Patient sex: M
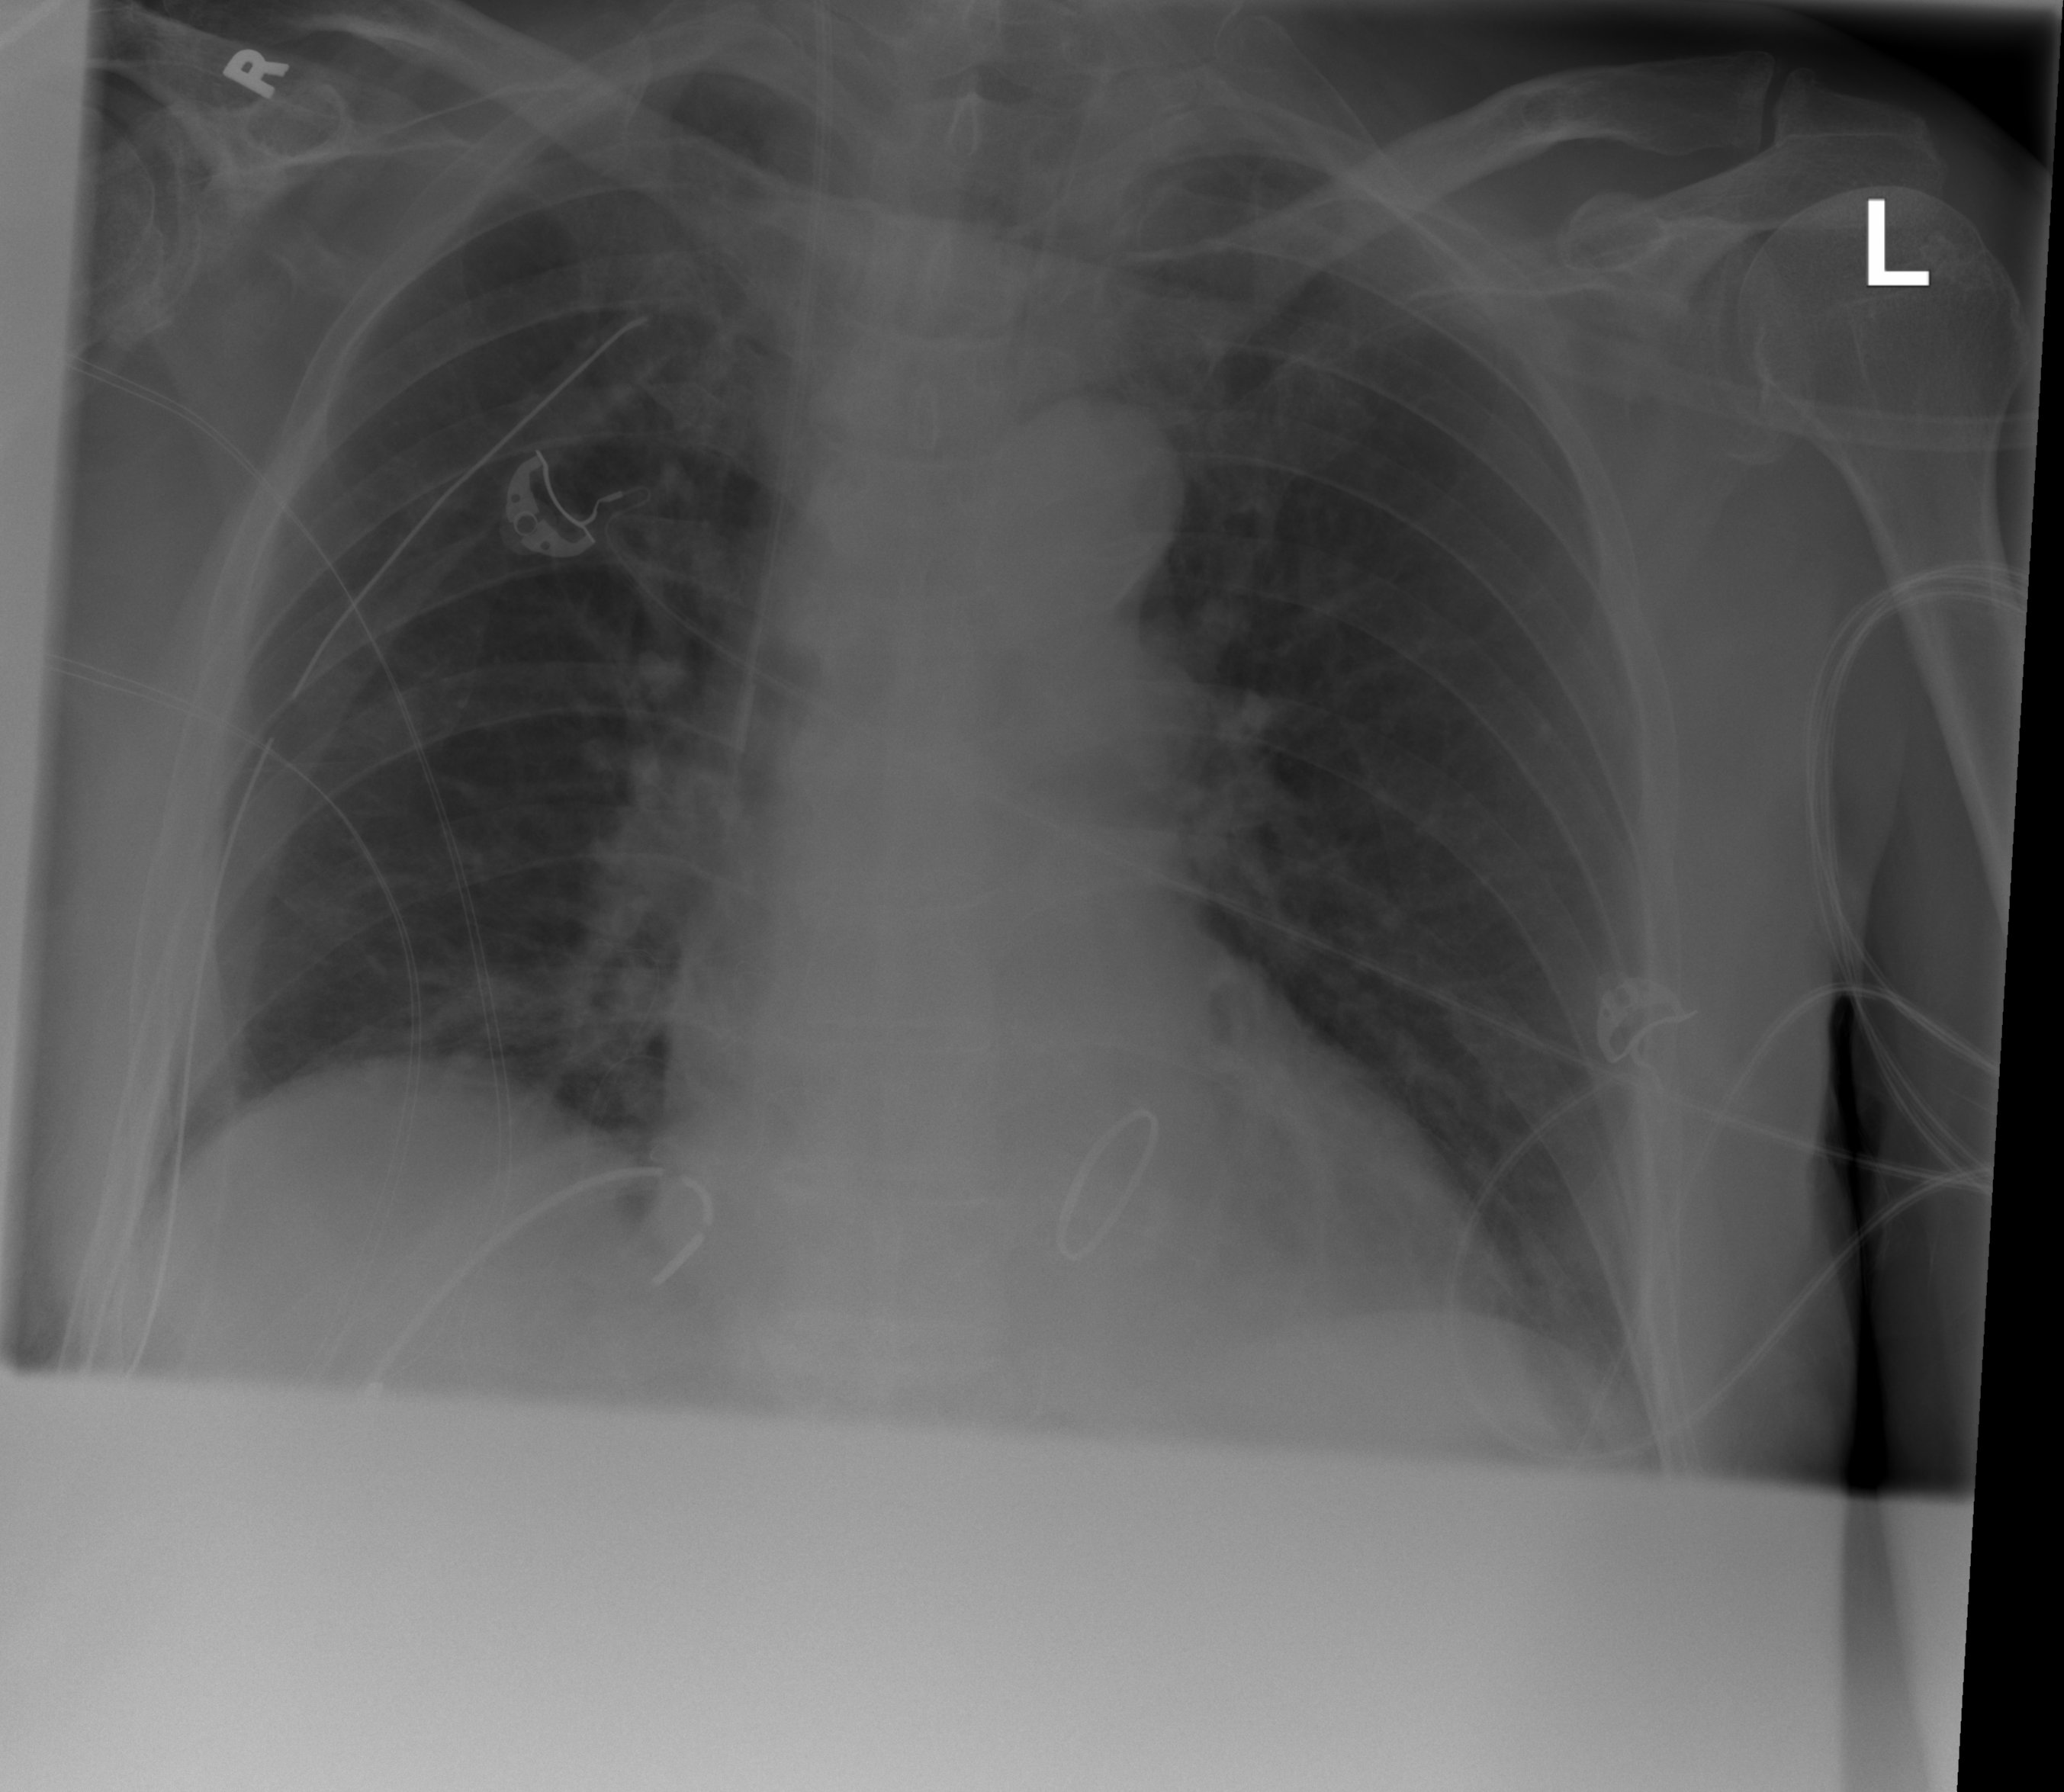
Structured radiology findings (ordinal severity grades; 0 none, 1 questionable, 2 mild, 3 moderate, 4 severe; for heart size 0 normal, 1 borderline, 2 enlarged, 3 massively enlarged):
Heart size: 0
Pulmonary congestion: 1
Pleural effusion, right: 1
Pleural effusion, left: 0
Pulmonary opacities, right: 1
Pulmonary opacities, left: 1
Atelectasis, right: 1
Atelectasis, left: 0